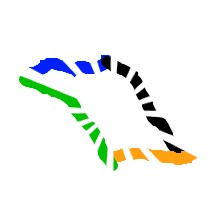
Shape: parallelogram